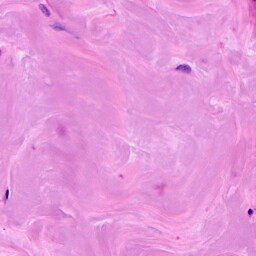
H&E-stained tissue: Breast